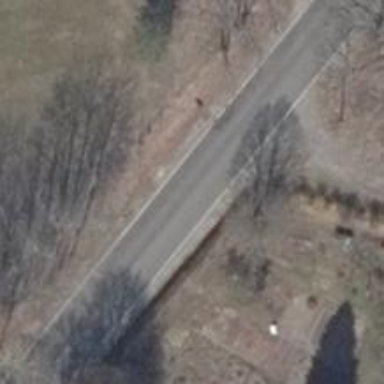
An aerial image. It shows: Asphalt road classified as tertiary.